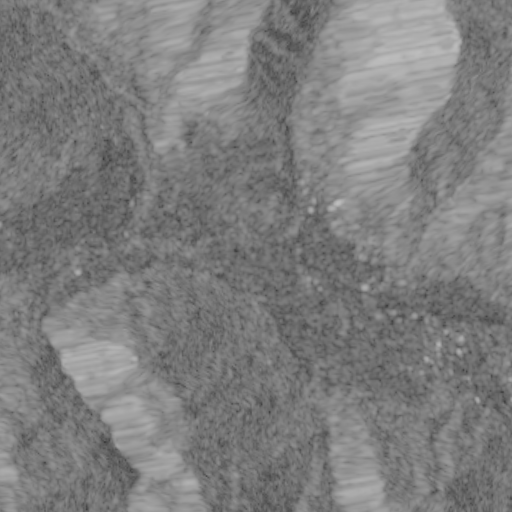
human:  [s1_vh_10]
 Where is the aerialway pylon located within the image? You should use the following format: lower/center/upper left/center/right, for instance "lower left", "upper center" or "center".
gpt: The aerialway pylon is located in the upper right of the image.
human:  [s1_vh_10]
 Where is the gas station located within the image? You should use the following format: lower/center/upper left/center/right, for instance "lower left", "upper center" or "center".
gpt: The gas station is located in the center right of the image.
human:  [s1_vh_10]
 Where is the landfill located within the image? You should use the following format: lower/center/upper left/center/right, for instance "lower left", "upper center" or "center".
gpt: The landfill is located in the upper left of the image.
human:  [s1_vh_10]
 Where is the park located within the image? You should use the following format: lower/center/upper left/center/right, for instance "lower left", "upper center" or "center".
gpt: The park is located in the lower right of the image.
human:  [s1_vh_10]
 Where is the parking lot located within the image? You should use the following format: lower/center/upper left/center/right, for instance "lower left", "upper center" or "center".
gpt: The parking lot is located in the lower right of the image.
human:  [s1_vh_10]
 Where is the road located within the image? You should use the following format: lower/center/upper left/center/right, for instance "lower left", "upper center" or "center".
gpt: There is no road in the image.

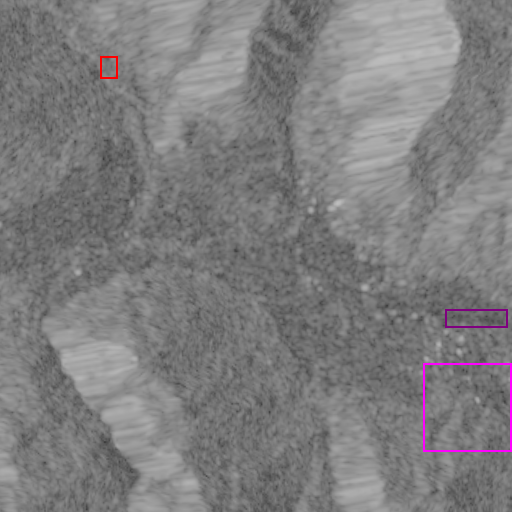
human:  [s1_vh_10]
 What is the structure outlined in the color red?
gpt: The structure outlined in red is a landfill.
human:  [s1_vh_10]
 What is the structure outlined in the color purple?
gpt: The structure outlined in purple is a parking lot.
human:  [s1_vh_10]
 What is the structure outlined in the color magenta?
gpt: The structure outlined in magenta is a ski resort.
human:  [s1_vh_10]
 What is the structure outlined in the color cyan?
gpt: There is no cyan outline.